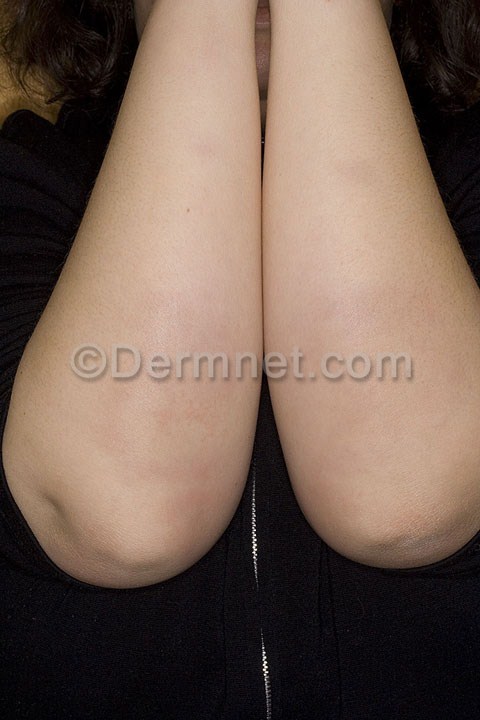
Disease: Vasculitis Photos